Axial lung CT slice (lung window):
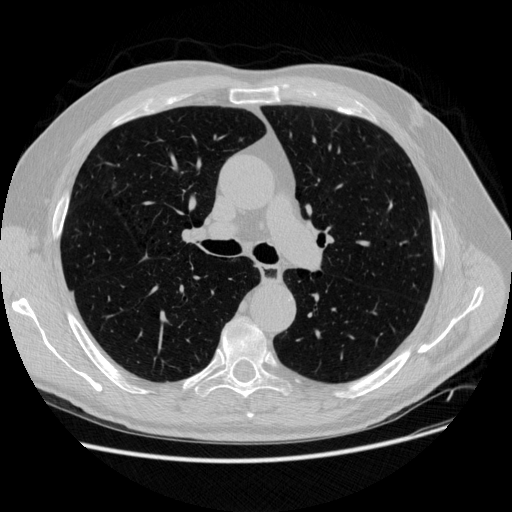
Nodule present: no